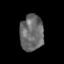
Tissue: skin
Cell type: Epithelial cells
Senescence score: 0.2858
Nuclear area (px): 838
Mean DAPI intensity: 105.428